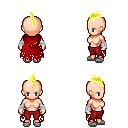
a pixel art fantasy rpg character, female body template, human, light skin, red tattered cape, red pants, gold mohawk hairstyle, white cloth bandages, white slippers, four views (front, back, left, right), 2x2 character sprite sheet, small pixel art, hard edges, no anti-aliasing